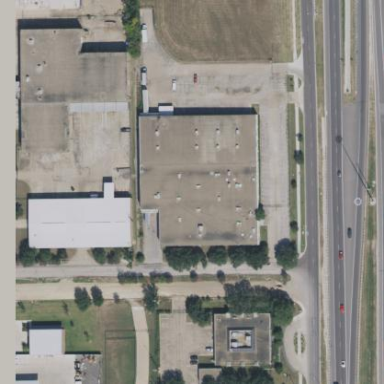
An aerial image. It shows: Industrial building.